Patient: sex F, age 65
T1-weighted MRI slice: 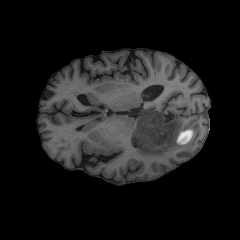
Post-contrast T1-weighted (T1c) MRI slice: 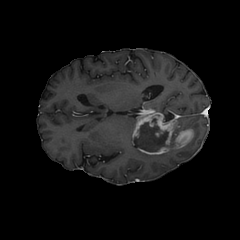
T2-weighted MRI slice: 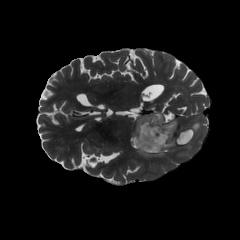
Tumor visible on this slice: yes
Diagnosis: Glioblastoma, IDH-wildtype
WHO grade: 4